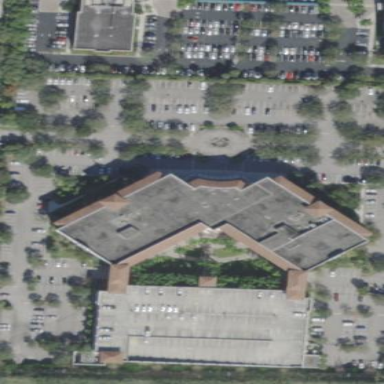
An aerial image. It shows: Government office building.